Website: ulta-beauty
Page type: billing-address
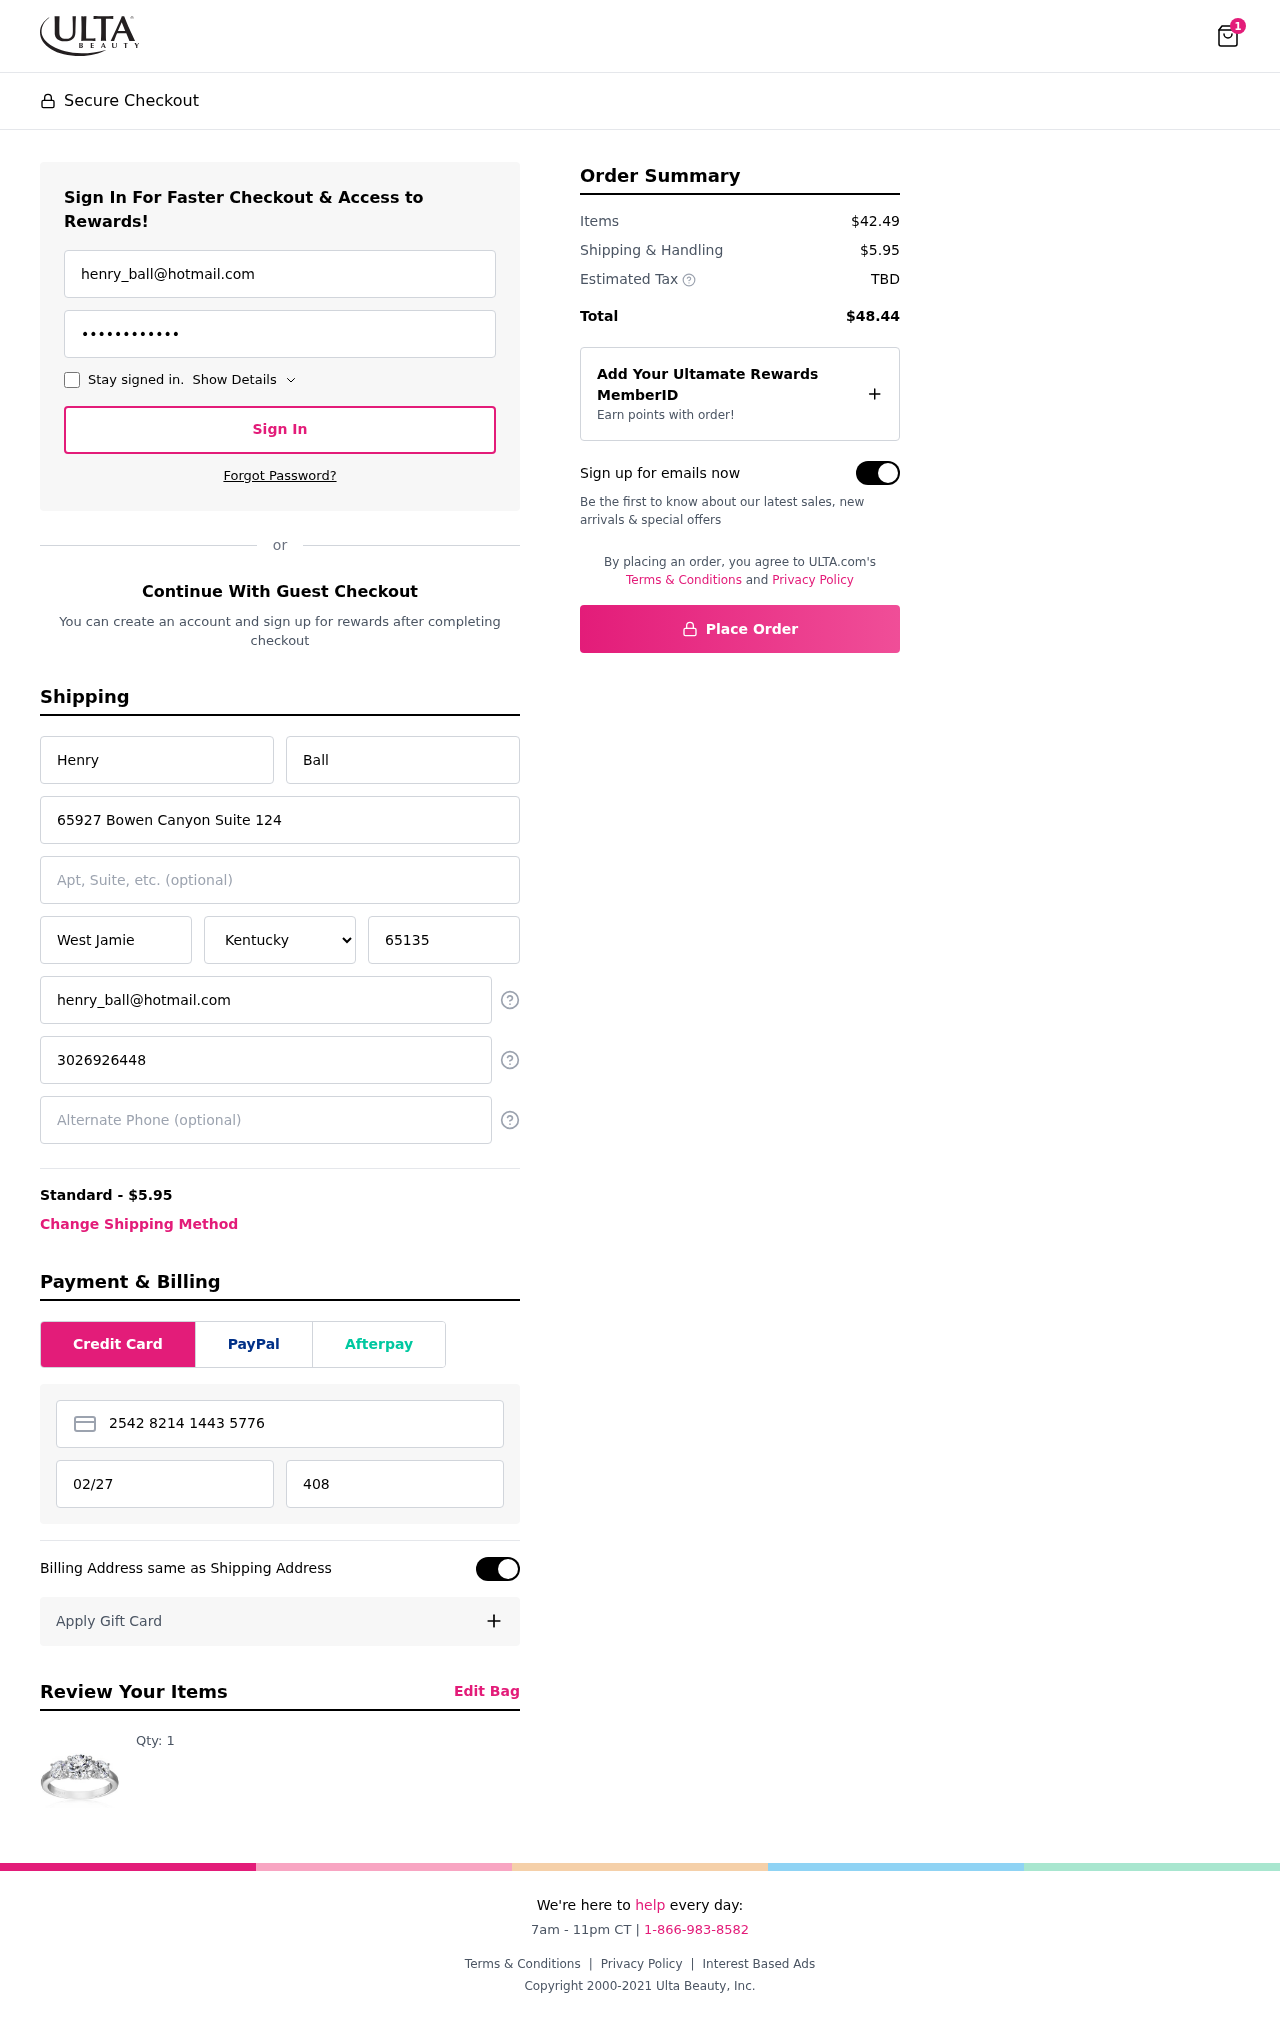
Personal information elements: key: PII_STATE
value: Kentucky
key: PII_EMAIL
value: henry_ball@hotmail.com
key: PII_FIRSTNAME
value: Henry
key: PII_LASTNAME
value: Ball
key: PII_STREET
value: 65927 Bowen Canyon Suite 124
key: PII_CITY
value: West Jamie
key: PII_POSTCODE
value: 65135
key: PII_PHONE
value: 3026926448
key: PII_CARD_NUMBER
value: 2542 8214 1443 5776
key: PII_CARD_EXPIRY
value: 02/27
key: PII_CARD_CVV
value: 408
Product elements: key: PRODUCT1_QUANTITY
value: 1
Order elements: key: ORDER_NUM_ITEMS
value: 1
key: ORDER_SHIPPING_COST
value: $5.95
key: ORDER_SUBTOTAL
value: $42.49
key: ORDER_TOTAL
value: $48.44